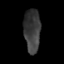
Tissue: skin
Cell type: T cells
Senescence score: 0.2512
Nuclear area (px): 701
Mean DAPI intensity: 58.431